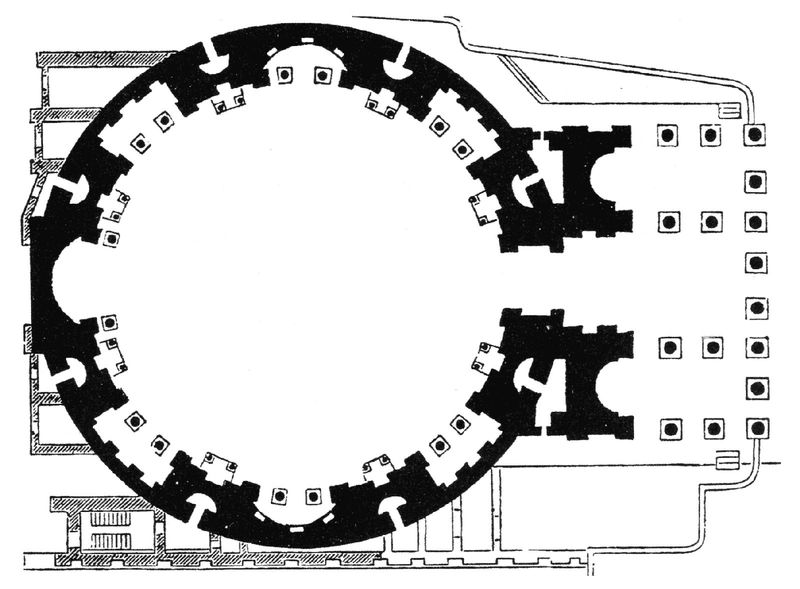
Titel: Rom, Pantheon
Standort: Rom, Pantheon (EU - I - Latium)
Schlagwörter: fenster, pfeiler, raum, schwarz, säule, säulen, zeichnung, gebäude, haus, wand, kirche, innen, kreis, rund, turm, fassade, mauer, pilaster, kuppel, treppe, treppen, stufen, eingang, außen, schraffur, pantheon, rom, portikus, antik, plan, grundriss, bauwerk, nischen, vorraum, zentralbau, rotunde, rundbau, achitektur, pronaos, stiege